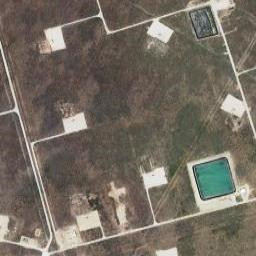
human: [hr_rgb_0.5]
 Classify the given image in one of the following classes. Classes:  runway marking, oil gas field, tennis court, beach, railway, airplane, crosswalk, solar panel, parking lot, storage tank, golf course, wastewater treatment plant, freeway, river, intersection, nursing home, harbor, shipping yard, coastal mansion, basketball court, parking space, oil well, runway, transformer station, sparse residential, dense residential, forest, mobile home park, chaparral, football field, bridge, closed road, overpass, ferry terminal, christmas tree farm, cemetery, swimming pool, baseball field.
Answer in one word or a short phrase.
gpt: oil gas field